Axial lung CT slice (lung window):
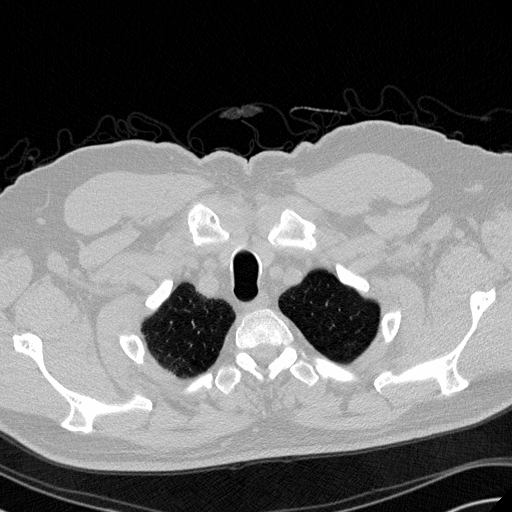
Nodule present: no